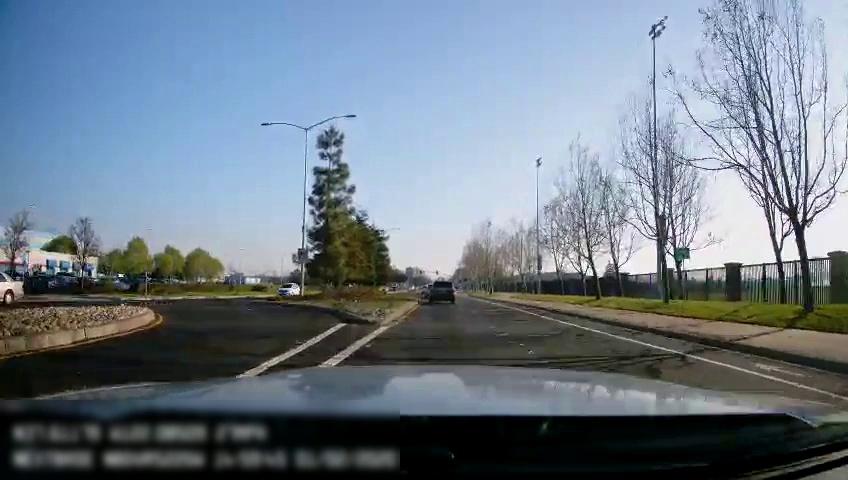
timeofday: Day
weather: Sunny
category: Drivable Space
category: Vehicles | Car
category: Vehicles | SUV
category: Vehicles | SUV
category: Lanes | Alternate Lane
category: Lanes | Alternate Lane
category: Lanes | Alternate Lane
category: Lanes | Current Lane
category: Traffic | Signs
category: Traffic | Signs